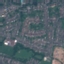
Land use / land cover class: Residential